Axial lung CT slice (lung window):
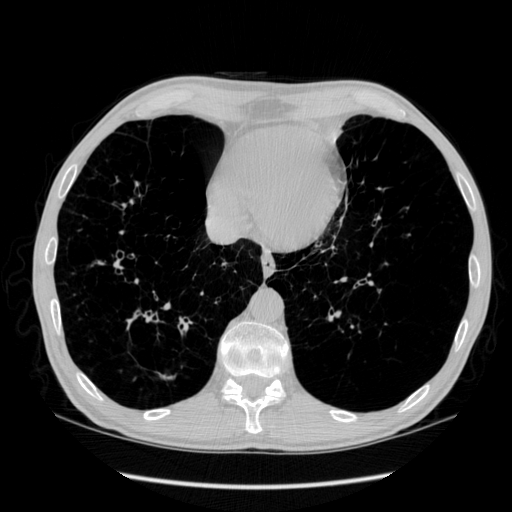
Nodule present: no